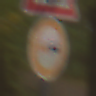
Verkehrszeichen: Ueberholverbot
Zusatzzeichen oben: Bahnuebergang
Umgebung: Outdoor, Nature
Tageszeit: Midday
Wetter: Overcast
Licht: Natural
Jahreszeit: NotSpecified
Kontrast: LowContrast